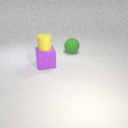
large purple rubber cube below small yellow rubber cylinder